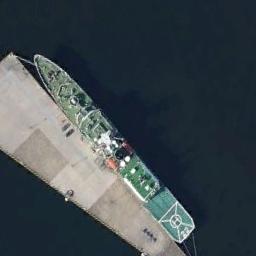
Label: ship